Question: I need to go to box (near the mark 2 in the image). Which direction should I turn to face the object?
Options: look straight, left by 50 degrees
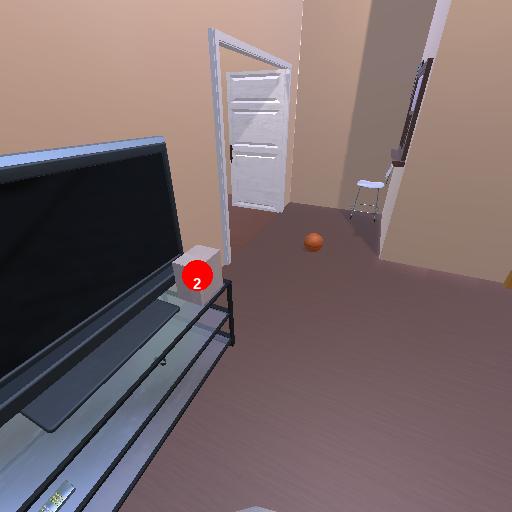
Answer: look straight